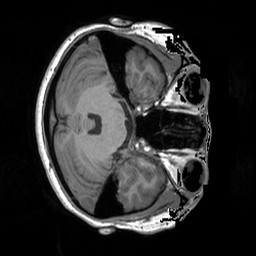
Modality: T1w
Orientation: axial
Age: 22
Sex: female
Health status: healthy
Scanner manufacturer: siemens
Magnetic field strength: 3 T
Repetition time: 1.9 s
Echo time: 0.00252 s